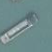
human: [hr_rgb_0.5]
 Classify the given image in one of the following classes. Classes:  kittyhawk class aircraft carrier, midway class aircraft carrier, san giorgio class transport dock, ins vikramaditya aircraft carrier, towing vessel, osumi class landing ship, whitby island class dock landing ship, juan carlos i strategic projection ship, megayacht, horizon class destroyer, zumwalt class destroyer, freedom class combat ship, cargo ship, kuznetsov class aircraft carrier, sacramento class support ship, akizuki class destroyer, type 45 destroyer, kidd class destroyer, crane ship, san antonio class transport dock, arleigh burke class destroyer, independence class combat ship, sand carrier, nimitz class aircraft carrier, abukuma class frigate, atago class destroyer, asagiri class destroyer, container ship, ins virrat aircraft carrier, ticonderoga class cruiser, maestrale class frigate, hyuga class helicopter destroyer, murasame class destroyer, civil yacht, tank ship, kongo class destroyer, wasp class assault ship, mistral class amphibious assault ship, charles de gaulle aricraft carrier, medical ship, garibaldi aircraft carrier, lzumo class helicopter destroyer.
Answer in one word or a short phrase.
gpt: Sand carrier